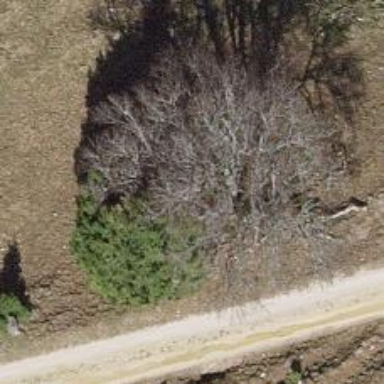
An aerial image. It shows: Single tag "natural: tree."